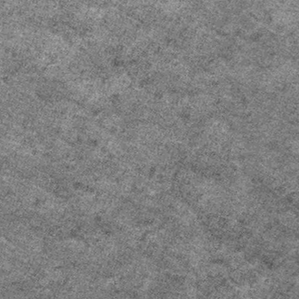
Label: frost